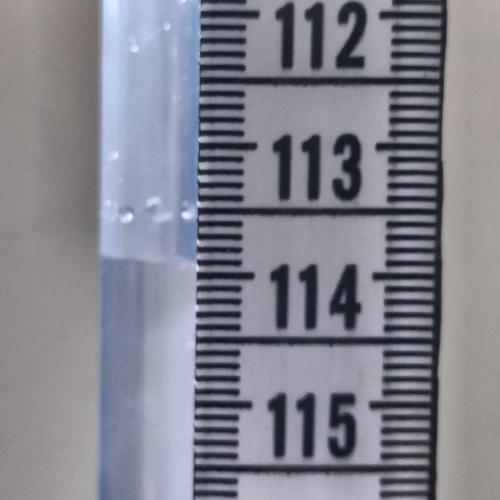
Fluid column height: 113.9 cm